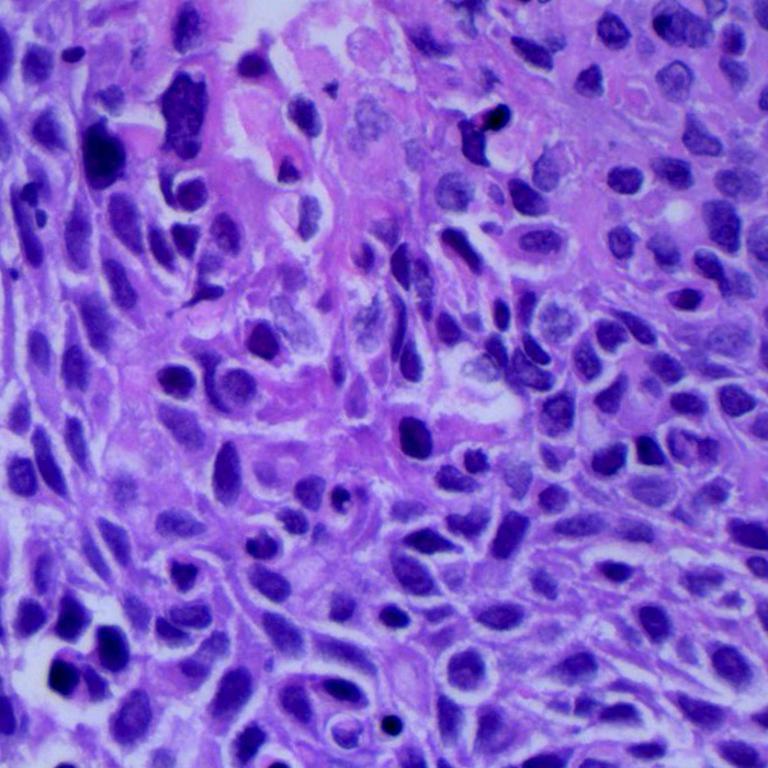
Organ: lung
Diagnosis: squamous carcinomas